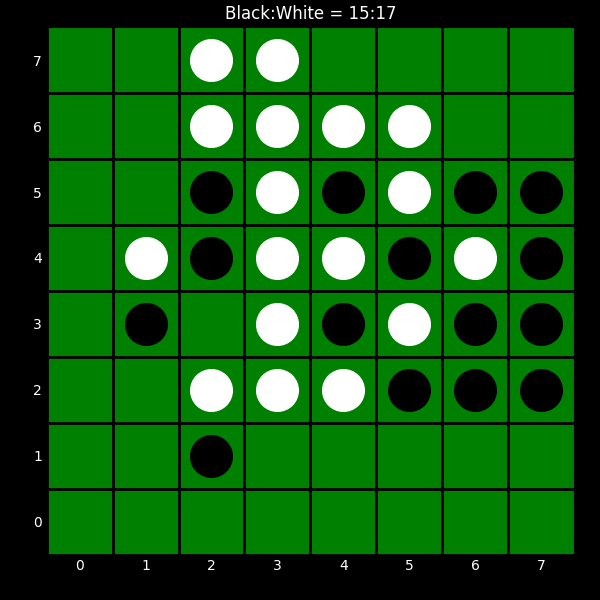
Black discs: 15
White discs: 17